Question: My dependencies list are
'''
dependencies {
implementation fileTree(dir: 'libs', include: ['*.jar'])
testImplementation 'junit:junit:4.12'
implementation 'com.android.support:design:28.0.0'
implementation 'androidx.appcompat:appcompat:1.0.0'
// Displaying images
implementation 'com.github.bumptech.glide:glide:3.6.1'
implementation platform('com.google.firebase:firebase-bom:26.8.0')
implementation 'com.google.firebase:firebase-database:19.7.0'
implementation 'com.google.firebase:firebase-auth'
implementation 'com.google.firebase:firebase-analytics'
}
'''
I also connected to the firebase and created Real Time database.
I also set the firebase authentication rule to true
'''
{
"rules": {
"Users": {
".read": true,
".write": true
}
}
}
'''
In the MainActivity first i declared 2 variables
'''
private FirebaseDatabase mFirebaseDatabase;
private DatabaseReference mMessagesDatabaseReference;
'''
and then in OnCreate method I posted this
'''
mFirebaseDatabase=FirebaseDatabase.getInstance();
mMessagesDatabaseReference=mFirebaseDatabase.getReference();
'''
After that i called database reference to set string value on the database.
'''
FriendlyMessage friendlyMessage = new FriendlyMessage(mMessageEditText.getText().toString(), mUsername, null);
String data=friendlyMessage.getText();
mMessagesDatabaseReference.setValue(data);
'''
This is my FriendlyMessage.java class
'''
package com.google.firebase.udacity.friendlychat;
public class FriendlyMessage {
private String text;
private String name;
private String photoUrl;
public FriendlyMessage() {
}
public FriendlyMessage(String text, String name, String photoUrl) {
this.text = text;
this.name = name;
this.photoUrl = photoUrl;
}
public String getText() {
return text;
}
public void setText(String text) {
this.text = text;
}
public String getName() {
return name;
}
public void setName(String name) {
this.name = name;
}
public String getPhotoUrl() {
return photoUrl;
}
public void setPhotoUrl(String photoUrl) {
this.photoUrl = photoUrl;
}
}
'''
But every time firebase is showing this thing

please someone help me
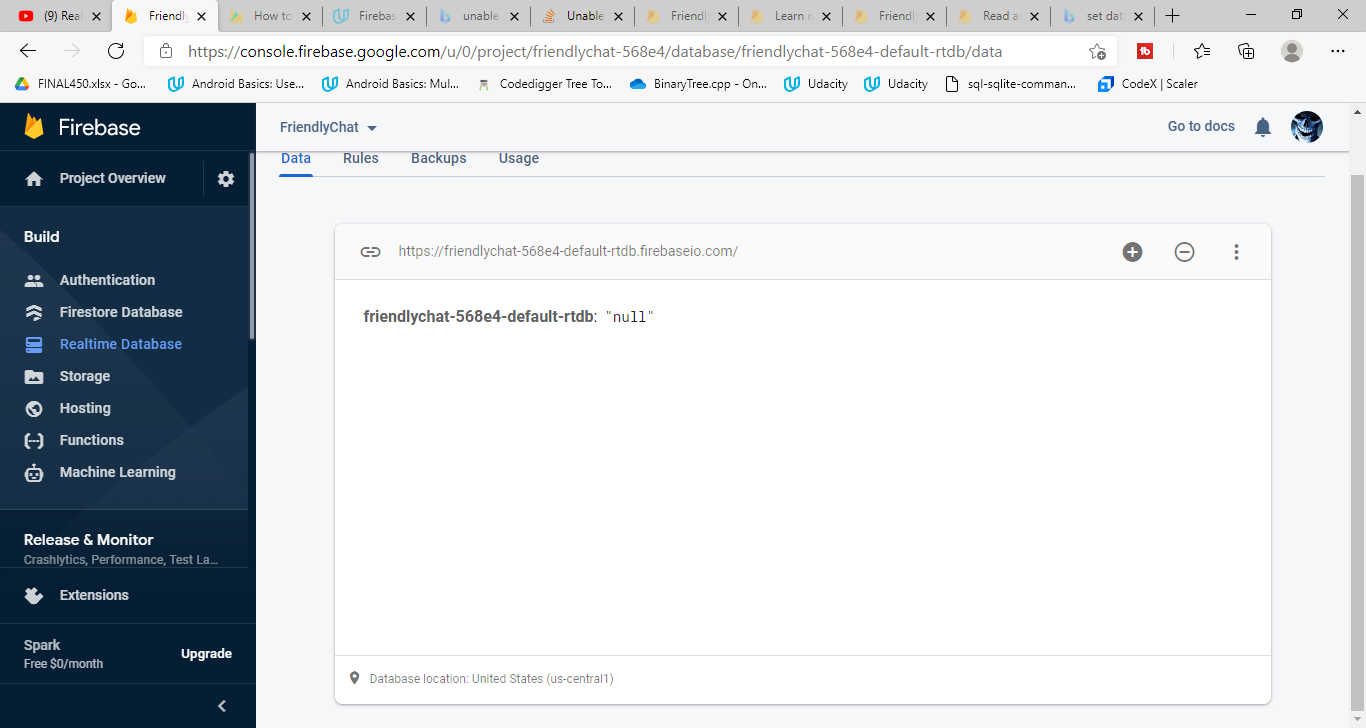
Answer: Your security rules allow anyone to write any data they want under the '/Users' node in the database. But your code is trying to write directly under the root, where nobody has been granted any permission.
You most likely were looking to allow all read and writes at the root of your database, which can be done with:
'''
{
"rules": {
".read": true,
".write": true
}
}
'''
After you've verified that this works, I highly recommend studying the documentation on <URL> to write rules that match your exact needs.